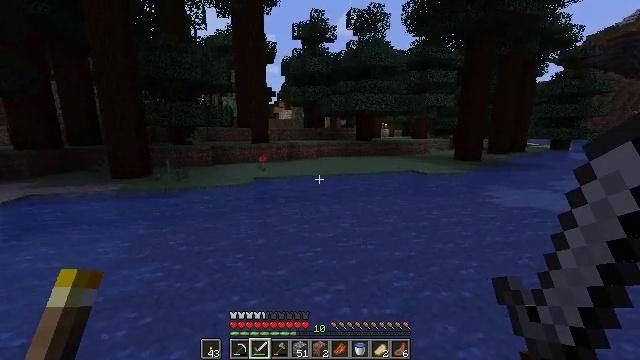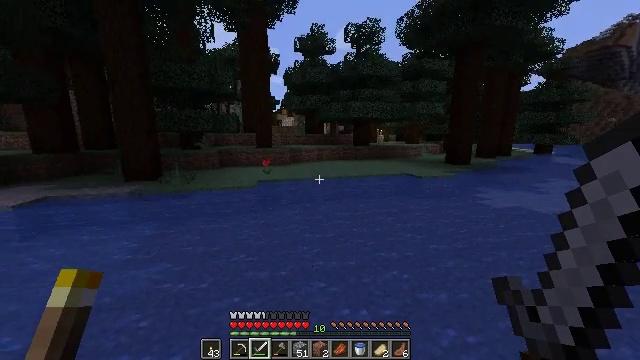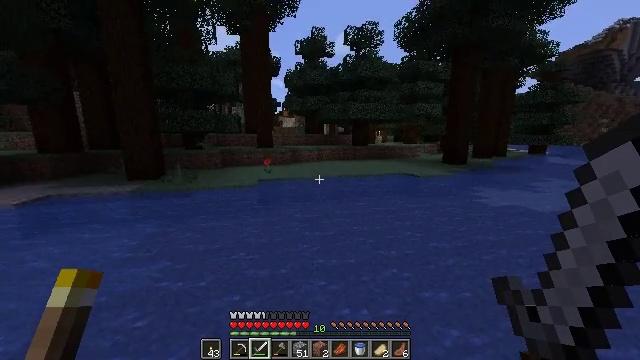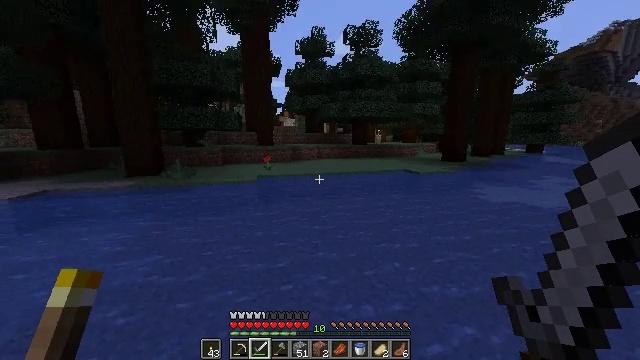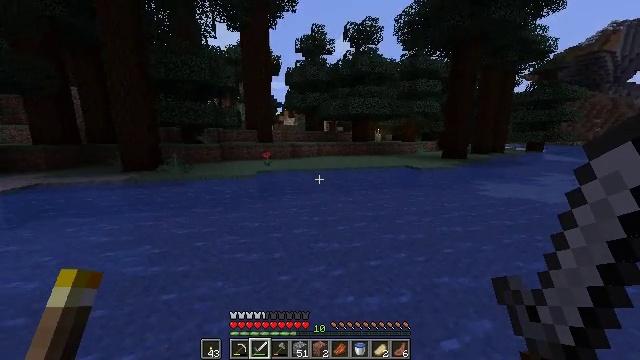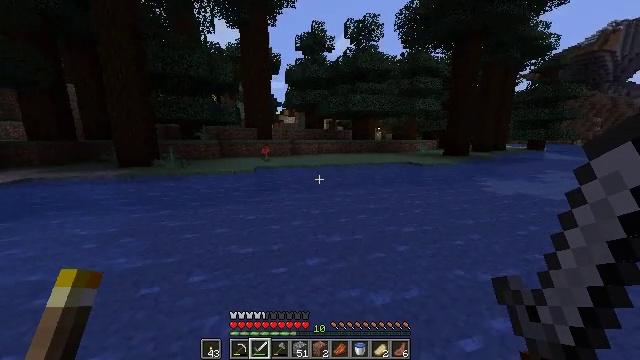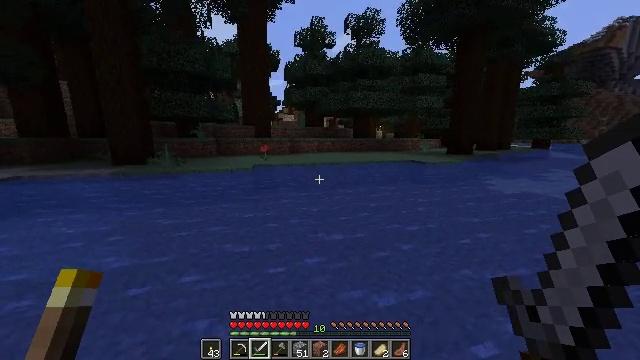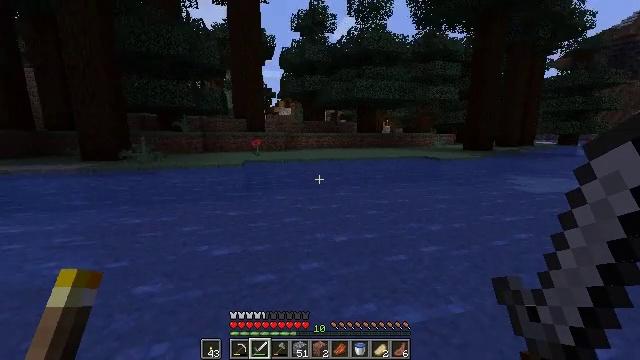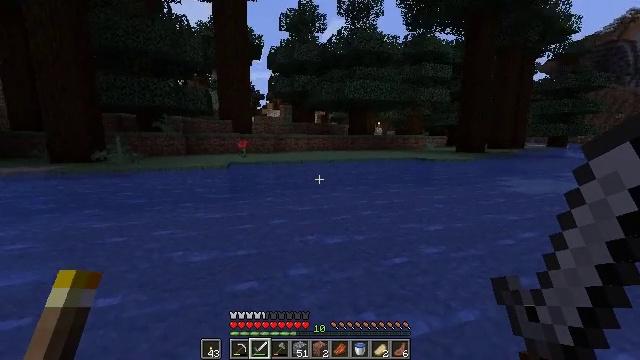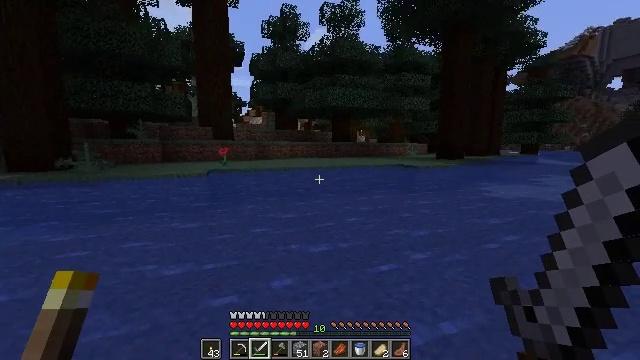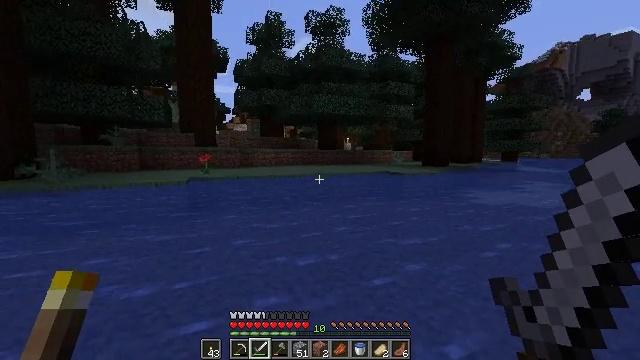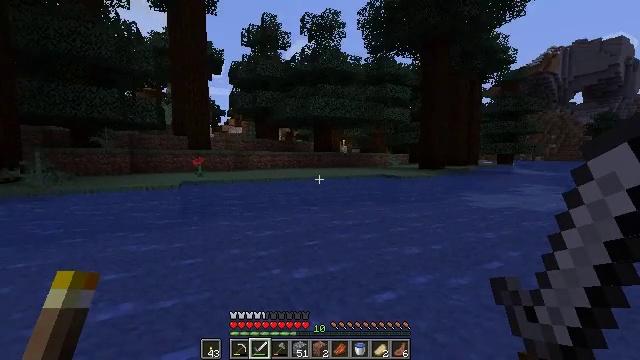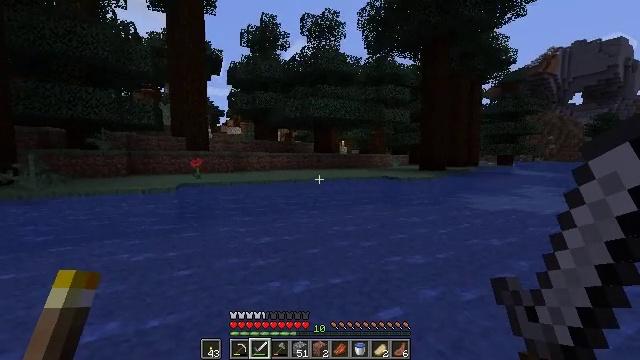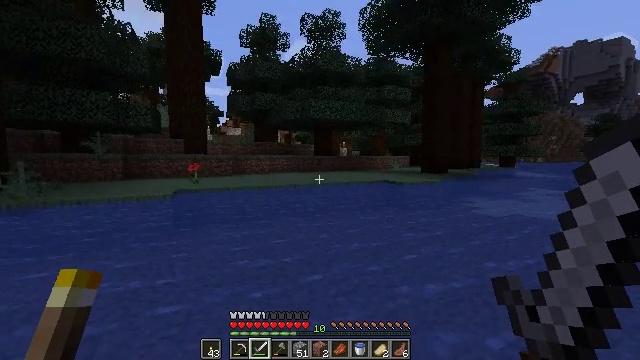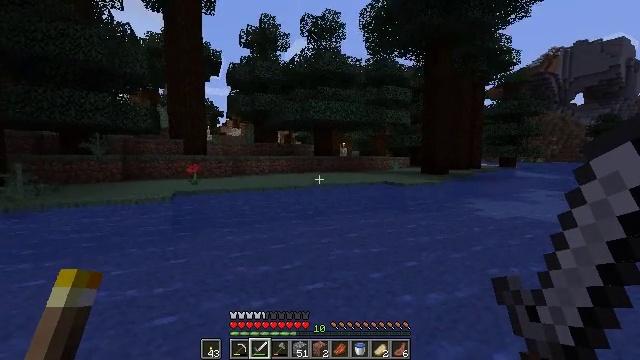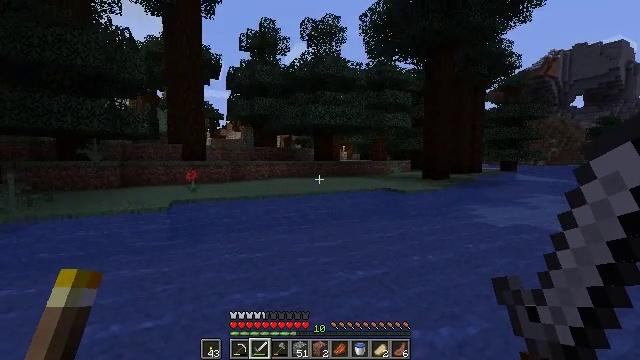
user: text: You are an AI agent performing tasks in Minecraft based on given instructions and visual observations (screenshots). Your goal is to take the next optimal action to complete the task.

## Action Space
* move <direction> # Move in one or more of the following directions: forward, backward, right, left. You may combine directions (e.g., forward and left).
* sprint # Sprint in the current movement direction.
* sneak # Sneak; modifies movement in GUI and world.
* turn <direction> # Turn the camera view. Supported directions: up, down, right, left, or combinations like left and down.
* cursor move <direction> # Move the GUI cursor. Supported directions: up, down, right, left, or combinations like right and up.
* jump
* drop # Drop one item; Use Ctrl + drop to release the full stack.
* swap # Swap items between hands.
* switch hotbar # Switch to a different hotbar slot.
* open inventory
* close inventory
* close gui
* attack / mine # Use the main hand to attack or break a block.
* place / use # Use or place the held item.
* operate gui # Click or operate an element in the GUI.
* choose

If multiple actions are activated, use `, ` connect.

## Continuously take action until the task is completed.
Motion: motion action
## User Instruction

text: Mine spruce leaves from the tree.
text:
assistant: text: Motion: move forward, sprint, jump
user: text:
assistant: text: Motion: move forward, sprint, jump
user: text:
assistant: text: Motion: move forward, sprint, jump
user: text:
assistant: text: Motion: move forward, sprint, jump
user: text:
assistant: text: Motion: move forward, sprint, jump
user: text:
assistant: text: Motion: move forward, sprint
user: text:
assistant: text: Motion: move forward, sprint
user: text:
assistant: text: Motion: move forward, sprint, turn right and up
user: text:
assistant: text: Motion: move forward, sprint, turn right and up, jump
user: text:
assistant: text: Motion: move forward, sprint, turn right and up, jump
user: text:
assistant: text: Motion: move forward, sprint, jump
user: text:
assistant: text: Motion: move forward, sprint, jump
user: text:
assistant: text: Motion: move forward, sprint, jump
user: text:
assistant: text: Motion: move forward, sprint, jump
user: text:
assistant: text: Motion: move forward, sprint, jump
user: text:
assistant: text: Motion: move forward, sprint, jump
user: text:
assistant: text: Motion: move forward, sprint, turn up, jump
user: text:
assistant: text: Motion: move forward, sprint, jump
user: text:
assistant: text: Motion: move forward, sprint, jump
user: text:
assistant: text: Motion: move forward, sprint, jump
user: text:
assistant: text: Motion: move forward, sprint, turn left, jump
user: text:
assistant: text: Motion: move forward, sprint, turn left, jump
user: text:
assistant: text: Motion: move forward, sprint, jump
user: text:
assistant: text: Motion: move forward, sprint
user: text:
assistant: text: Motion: move forward, sprint
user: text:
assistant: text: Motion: move forward, sprint
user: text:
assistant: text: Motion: move forward, sprint, jump
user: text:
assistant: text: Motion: move forward, sprint, jump
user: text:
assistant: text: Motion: move forward, sprint, jump
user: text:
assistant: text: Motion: move forward, sprint, jump